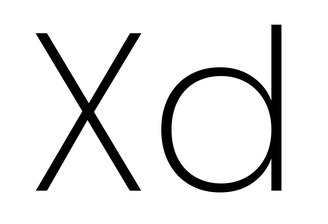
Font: Poppins-ExtraLight